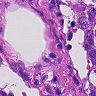
Metastatic tissue present: no